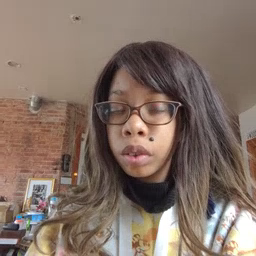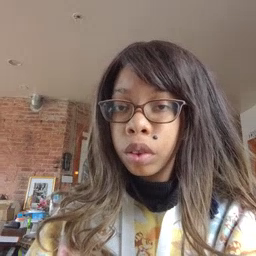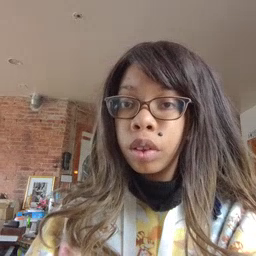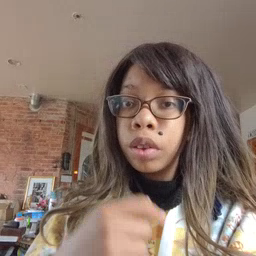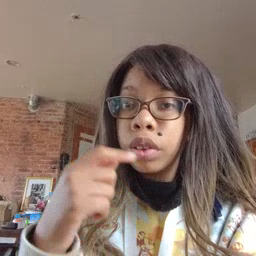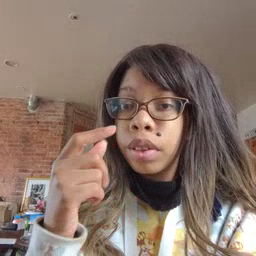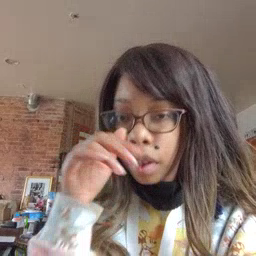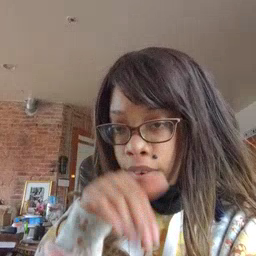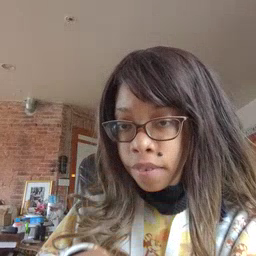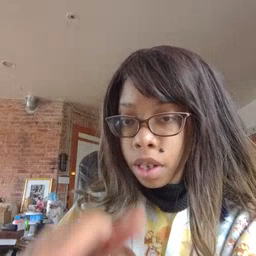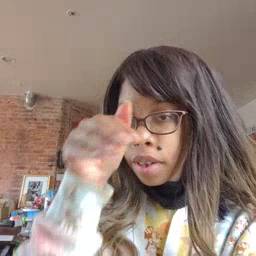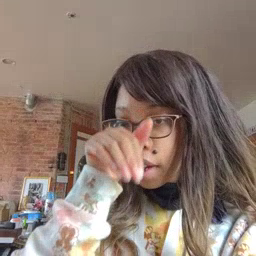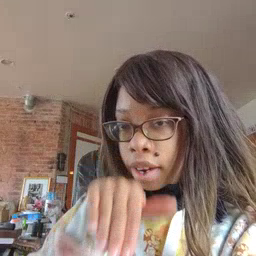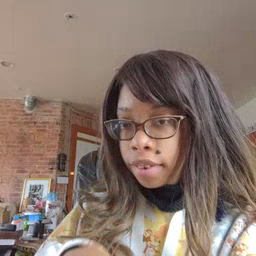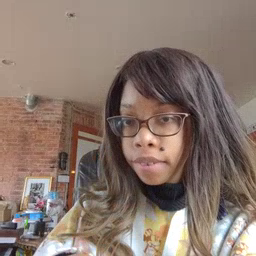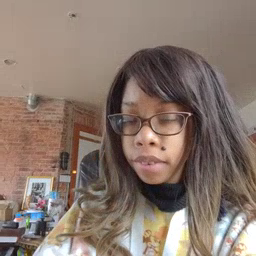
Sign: elephant